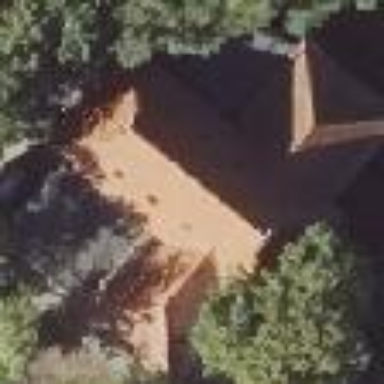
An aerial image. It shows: House with hipped roof.